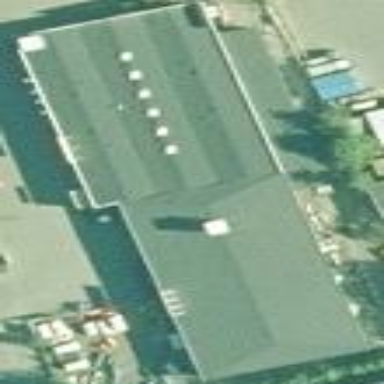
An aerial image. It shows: Hardware shop located within building.